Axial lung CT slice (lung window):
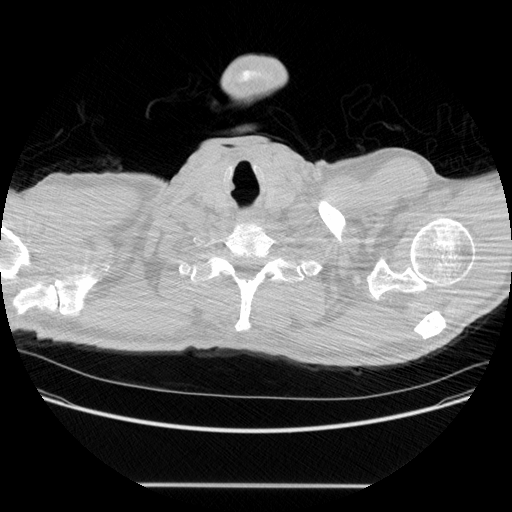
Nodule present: no